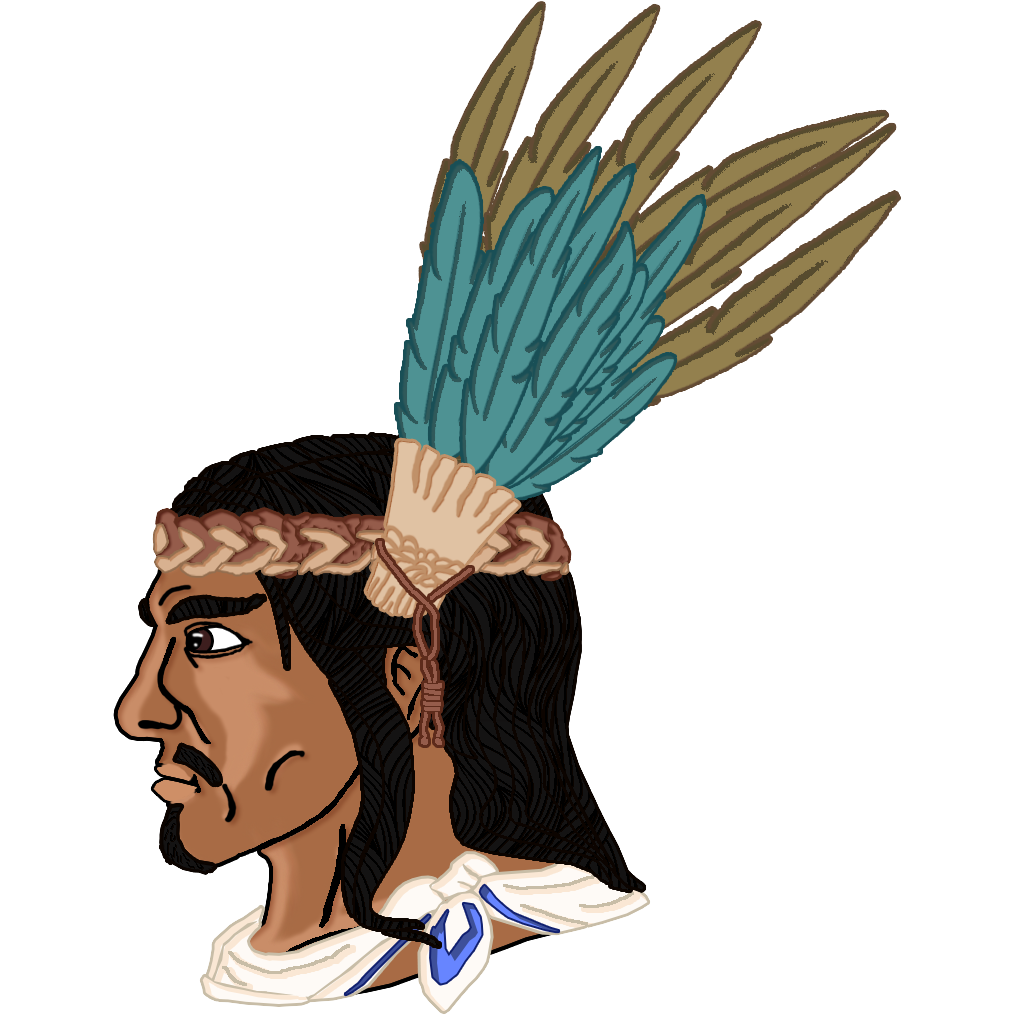
Label: 4_Yes_Chad